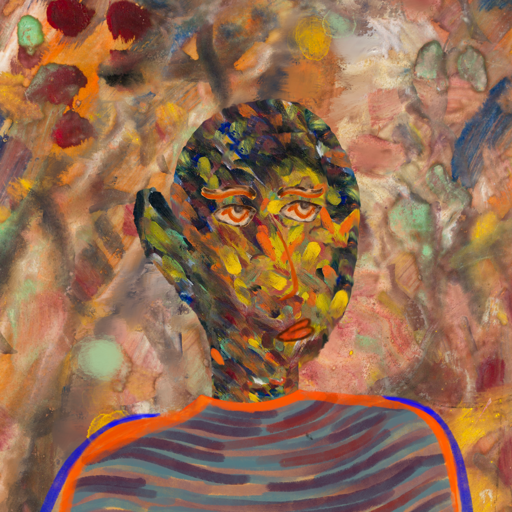
Background: Mother_And_Son_Mother, Head And Neck Side: An_Impression, Face Side: Experience, Bust: Experience, Hair Side: Blank, Head Accessory: Blank, Second Necklace: Blank, Necklace: Blank, Baby: Blank